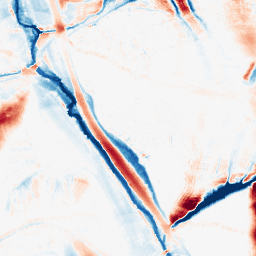
Category: morphological
Decomposition family: morphological_ellipse
Decomposition parameters: operation: average
width: 20
height: 50
Upsampling method: bicubic_3x
Upsampling parameters: scale: 3
Upsampling scale: 3